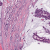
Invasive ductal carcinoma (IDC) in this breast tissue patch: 1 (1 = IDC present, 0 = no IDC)